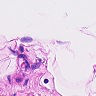
Metastatic tissue present: no